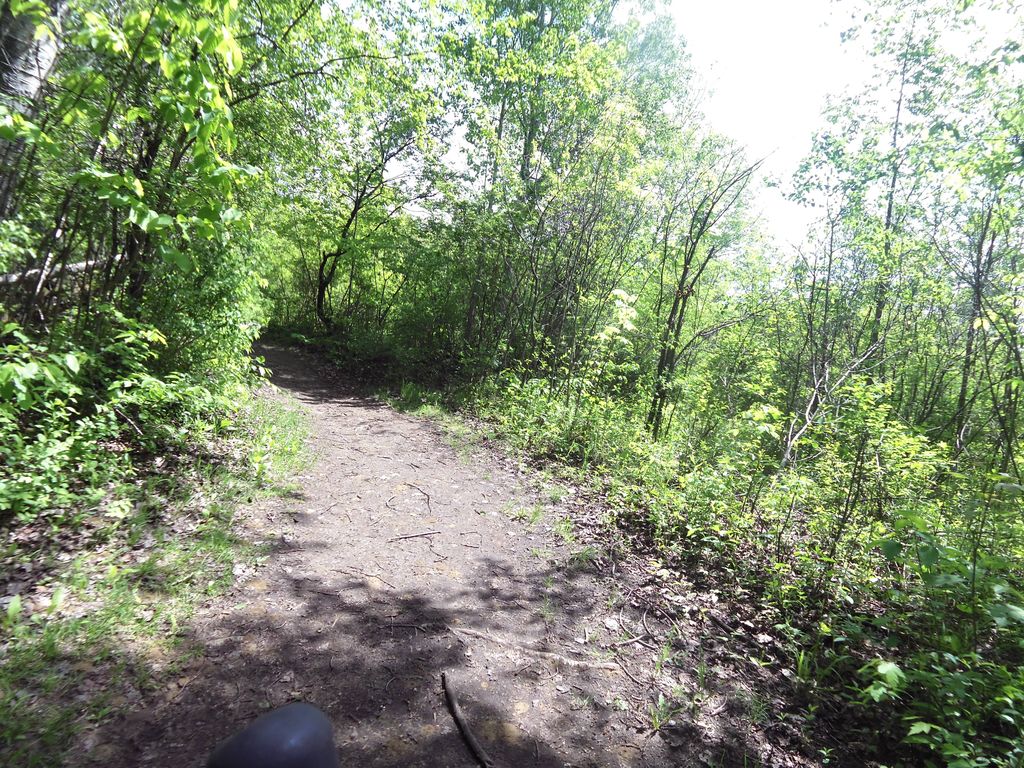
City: ottawa-gatineau